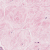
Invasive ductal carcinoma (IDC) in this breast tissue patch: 0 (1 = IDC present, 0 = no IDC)